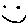
Label: smiley face